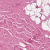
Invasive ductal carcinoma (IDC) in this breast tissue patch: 0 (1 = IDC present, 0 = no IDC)